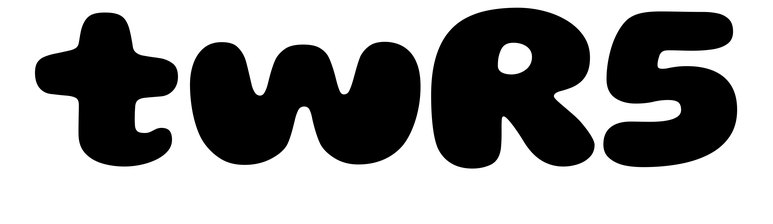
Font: Gluten_ExtraBold